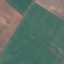
Land use / land cover: AnnualCrop